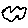
Label: cloud